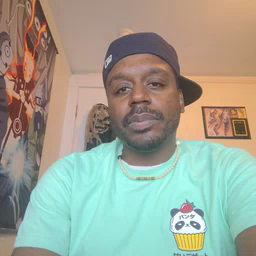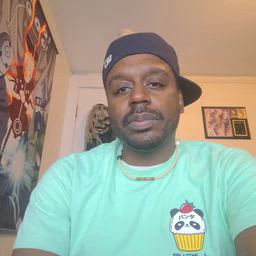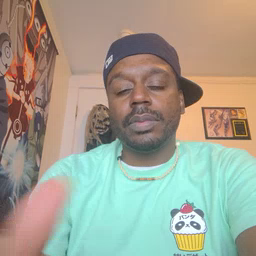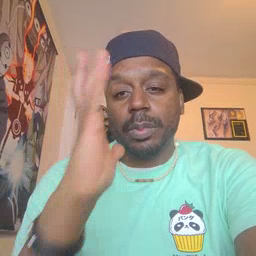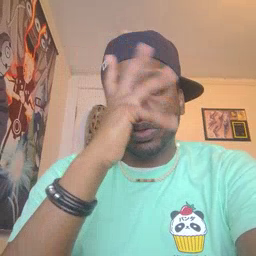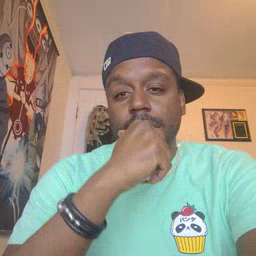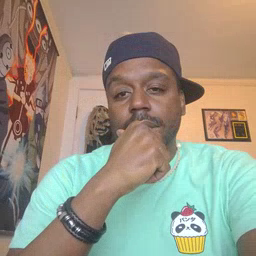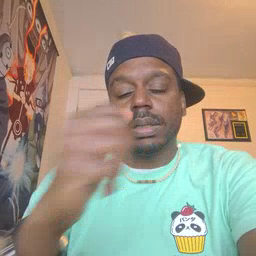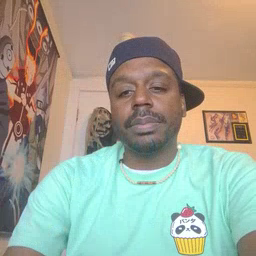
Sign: pretty